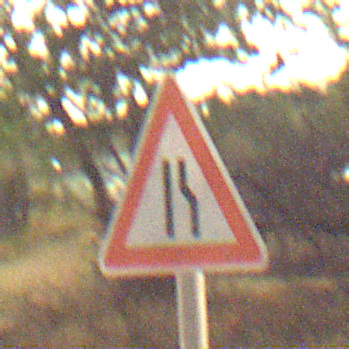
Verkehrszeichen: EinseitigVerengteFahrbahnRechts
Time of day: Night
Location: Outdoor (Nature)
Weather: Clear
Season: NotSpecified
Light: Natural